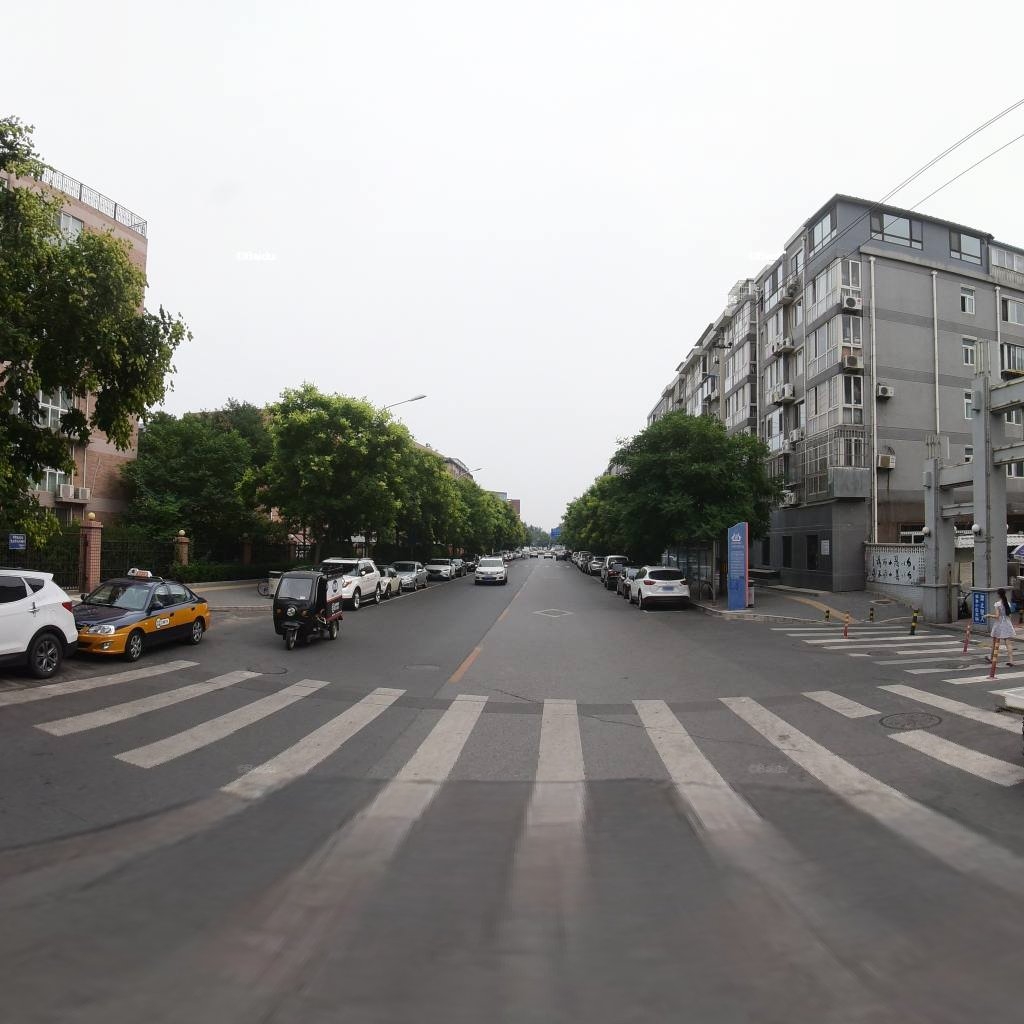
Region: Dongcheng
Road damage annotations: manhole cover, manhole cover, manhole cover, transverse crack, manhole cover, manhole cover